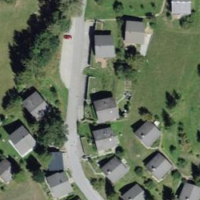
EUNIS habitat code: 55
Species observed at this site:
Eryngium alpinum
Vicia cracca